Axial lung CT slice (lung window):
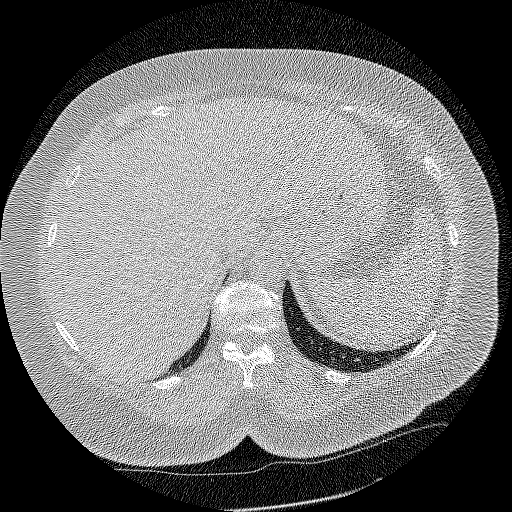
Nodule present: no